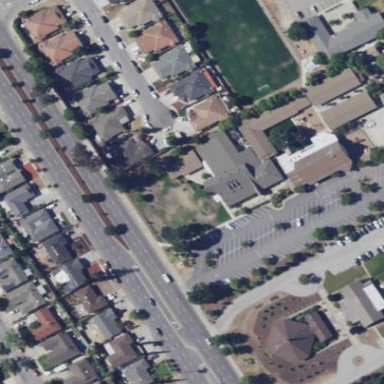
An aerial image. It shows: School.